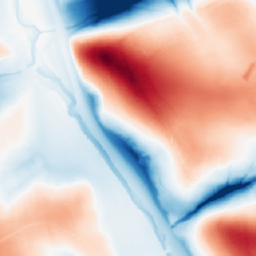
Category: classical
Decomposition family: gaussian_anisotropic
Decomposition parameters: sigma_x: 10
sigma_y: 50
Upsampling method: nearest
Upsampling parameters: scale: 2
Upsampling scale: 2